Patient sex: M
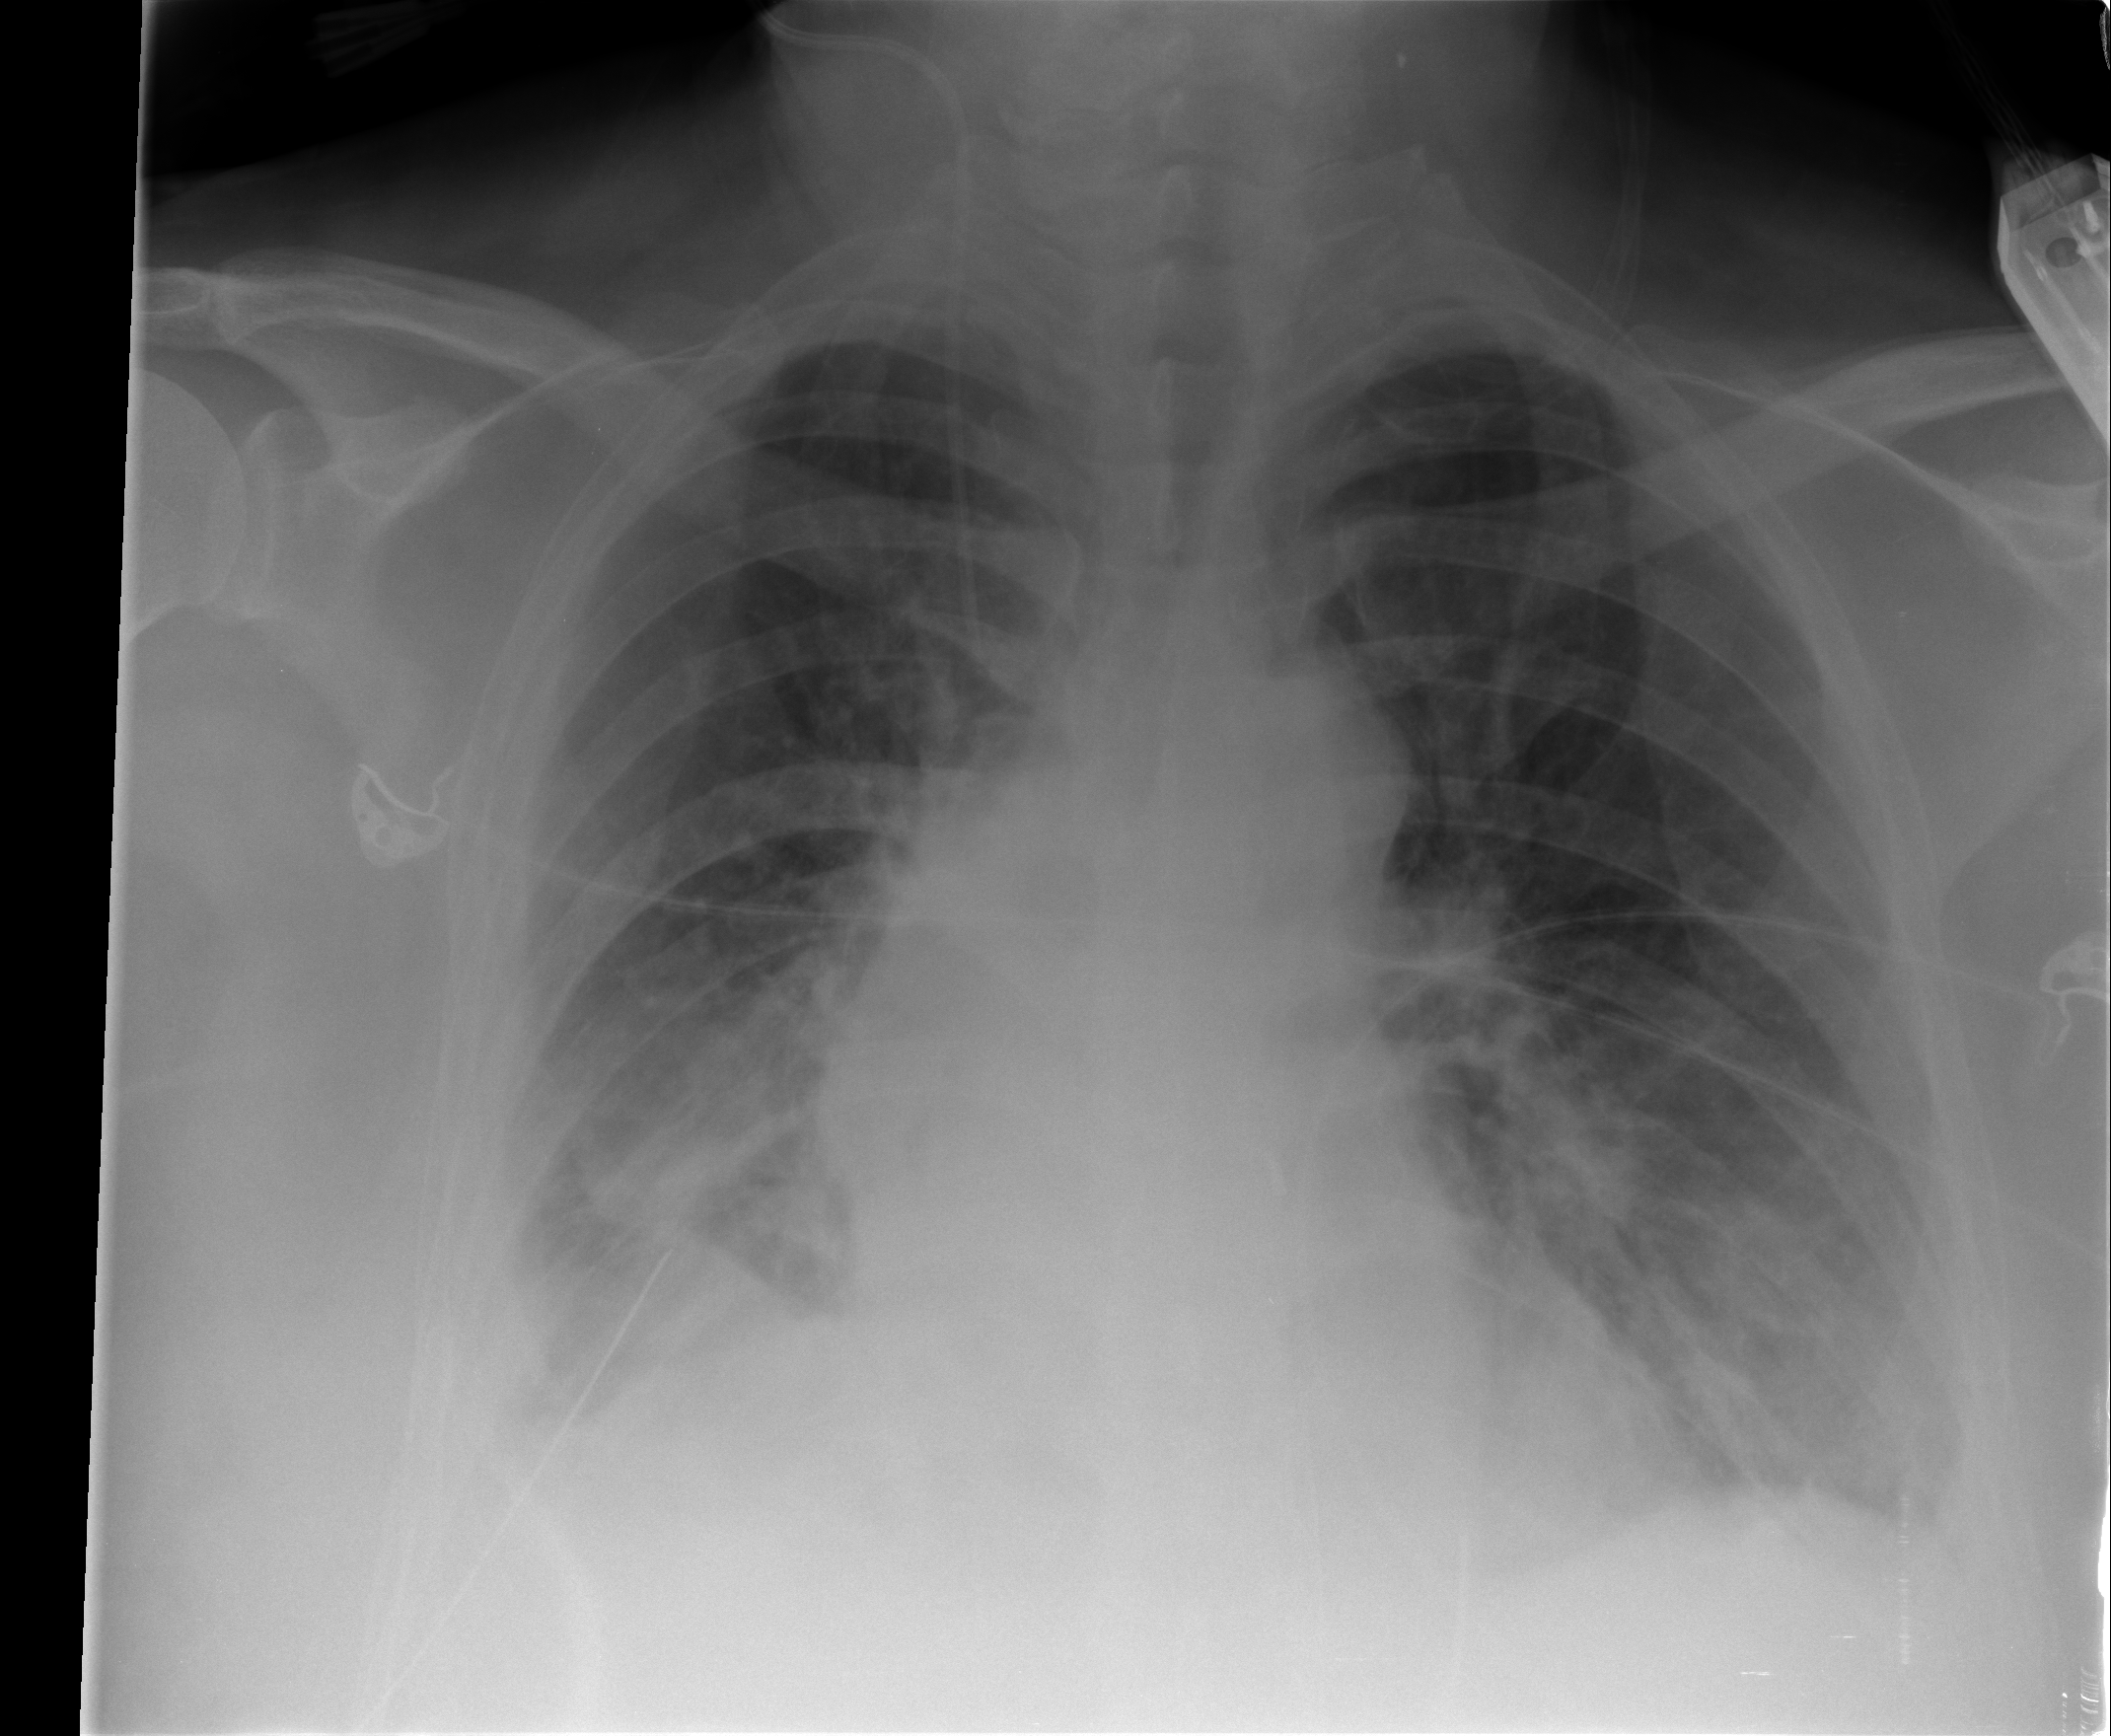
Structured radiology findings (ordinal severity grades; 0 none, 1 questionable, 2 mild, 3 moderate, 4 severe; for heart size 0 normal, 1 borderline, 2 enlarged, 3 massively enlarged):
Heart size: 2
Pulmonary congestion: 0
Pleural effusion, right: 2
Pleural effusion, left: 2
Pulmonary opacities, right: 3
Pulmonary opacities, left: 2
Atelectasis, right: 2
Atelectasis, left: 2